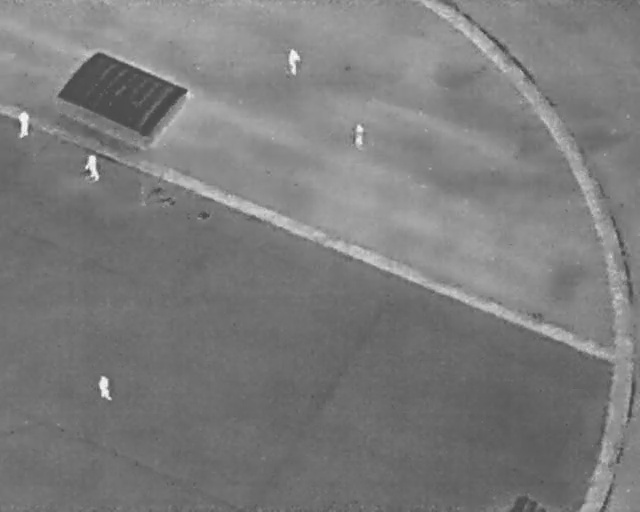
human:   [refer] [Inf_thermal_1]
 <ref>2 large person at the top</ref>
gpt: <box>[[43, 10, 48, 13, 2], [53, 24, 58, 27, 2]]</box>